Question: '''
C++locale.h
->Semantic Issue
-->Use of undeclared identifier 'va_start'
->Semantic Issue
-->Use of undeclared identifier 'va_end'
'''
First time using boost, downloaded it using ports and created a command line project in XCode.
Header Search Path: /usr/include/**
There is nothing in the code yet, just the main function that comes with the default proj.
Just don't know what to do, never expected this to happen.
EDIT1:
First occurrence:
'''
#ifndef _GLIBCXX_CSTDARG
#define _GLIBCXX_CSTDARG 1
#pragma GCC system_header
#include <bits/c++config.h>
#include <stdarg.h>
// Adhere to section 17.4.1.2 clause 5 of ISO 14882:1998
#ifndef va_end
#define va_end(ap) va_end (ap)
#endif
_GLIBCXX_BEGIN_NAMESPACE(std)
using ::va_list;
_GLIBCXX_END_NAMESPACE
#endif
'''
It's a file without extension in \usr\include\c++\4.2.1 and i just realized that this file has nothing to do with boost, there is something nasty happening here.
EDIT2: After fixing the include dir to /opt/local/include/** new errors appeared:
'''
/Applications/Xcode.app/Contents/Developer/Toolchains/XcodeDefault.xctoolchain/usr/lib/c++/v1/type_traits:214:46:
Use of undeclared identifier 'nullptr_t'; did you mean 'nullptr'?
'''
There are other errors, all related to these files in the folder sr/lib/c++/v1/ why is that? These file seems to be some core functionality, they can't be broke.
Here is a pic of the errors, maybe ou guys see something

EDIT3: Changing the compiler from Apple LLVM to GCC LLVM reduces the errors to only one:
"vspintf is not a member of 'std'" in c++locale.h. Ok, now I'm completely lost.
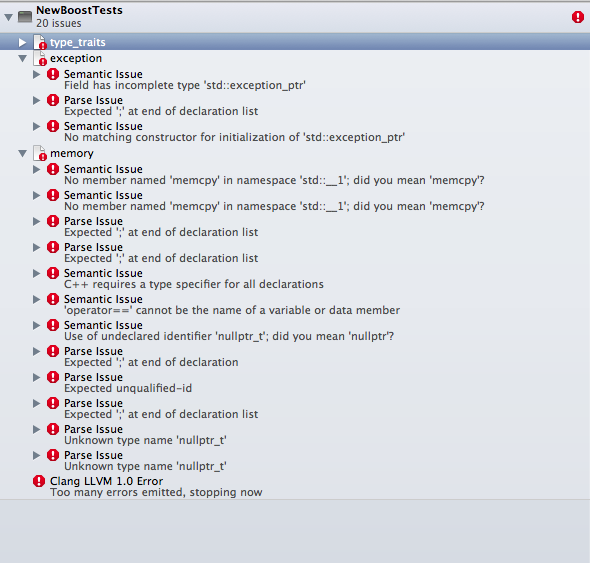
Answer: First, you're may not be '#include'ing the right headers.
For example, if you don't '#include <cstddef>', you can't use 'std::nullptr_t'; attempting to do so will give you:
'''
Semantic issue: Use of undeclared identifier 'nullptr_t'. Did you mean 'nullptr'?
'''
Often, pulling in one header happens to implicitly pull in various other headers, so things work even when they shouldn't. libstdc++ does this a lot more than libc++, and the former is the default library for llvm-g++ ("GCC LLVM"), the latter for clang ("Apple LLVM"), which means a lot of errors will seem to go away when you switch to "GCC LLVM" (or just stick with "Apple LLVM" and switch your library), but your code is still wrong.
Another possibility is that you're trying to compile C++11 in C++03 mode. For example, when you '#include <cstddef>' in C++03 mode, it shouldn't define 'nullptr_t'. It might do so anyway--and it might do so with llvm-g++ and/or libstdc++, but not with clang and/or libc++. But your code (or, in this case, your project) is still wrong and should be fixed.
If you can show us the actual (stripped-down) code that generates these errors, and tell us exactly what settings you changed from the default "Command Line Tool, C++" project you created in Xcode (assuming that's what you created), it should be possible to be more specific.
To get a minimal program working with boost, assuming you've got Xcode, MacPorts, and MacPorts boost installed properly, all you have to do is this:
- - '/opt/local/include'- 'main.cpp'
main.cpp
'''
#include <iostream>
#include <boost/uuid/uuid.hpp>
int main(int argc, const char * argv[])
{
boost::uuids::uuid u1 = {
0x12, 0x34, 0x56, 0x78,
0x90, 0xab, 0xcd, 0xef,
0x12, 0x34, 0x56, 0x78,
0x90, 0xab, 0xcd, 0xef };
boost::uuids::uuid u2 = {
0x12, 0x34, 0x56, 0x78,
0x90, 0xab, 0xcd, 0xef,
0x12, 0x34, 0x56, 0x78,
0x90, 0xab, 0xcd, 0xef };
std::cout << (u1 == u2) << "
";
return 0;
}
'''
I picked boost::uuid because it's a dead-simple library, but the same should work for compiling any part of boost.
Some parts of boost also require you to link in a library. For that, you'll also need to add '/opt/local/lib' to Library Search Paths before you can use most of the usual techniques for adding libraries to a project.
Note that if you're up to date, you can make this even shorter, because with Xcode 4.5, the defaults will be Apple LLVM Compiler 4.1, GNU++11 dialect, and libc++ with C++11 support library. But I made sure my code was C++03-compatible so it works with the defaults in almost any version of Xcode (I tested with 3.2), since you never told us what version you were using.